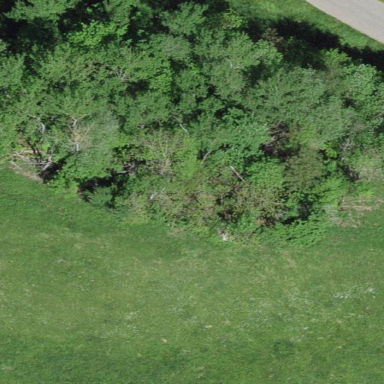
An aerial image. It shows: Forest area.